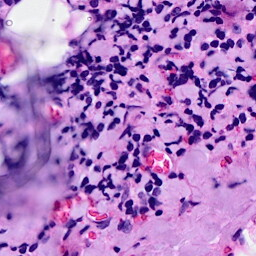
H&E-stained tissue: Breast